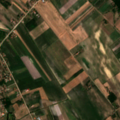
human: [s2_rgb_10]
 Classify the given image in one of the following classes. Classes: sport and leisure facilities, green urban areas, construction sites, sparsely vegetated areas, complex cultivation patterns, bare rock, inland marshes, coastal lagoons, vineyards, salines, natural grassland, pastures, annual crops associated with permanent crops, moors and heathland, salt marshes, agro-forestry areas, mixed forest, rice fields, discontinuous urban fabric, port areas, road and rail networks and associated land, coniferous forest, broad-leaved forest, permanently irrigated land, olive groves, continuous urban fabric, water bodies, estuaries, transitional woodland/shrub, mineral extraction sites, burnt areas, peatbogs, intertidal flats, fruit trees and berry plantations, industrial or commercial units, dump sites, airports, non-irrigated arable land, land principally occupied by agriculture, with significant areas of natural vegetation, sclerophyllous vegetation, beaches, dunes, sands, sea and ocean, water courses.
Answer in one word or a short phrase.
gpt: discontinuous urban fabric, non-irrigated arable land, complex cultivation patterns, broad-leaved forest